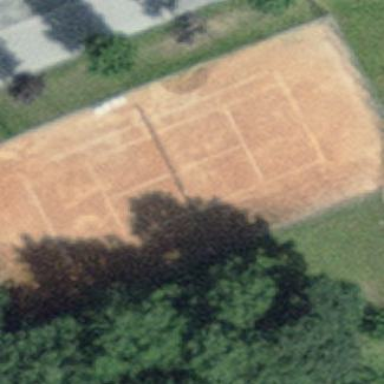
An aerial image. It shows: Clay tennis court on pitch.